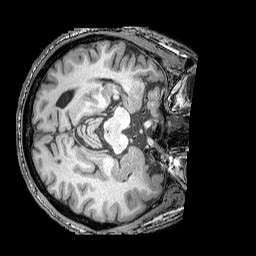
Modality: T1w
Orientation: axial
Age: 62
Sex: male
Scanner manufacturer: siemens
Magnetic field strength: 3 T
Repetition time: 2.25 s
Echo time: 0.00415 s